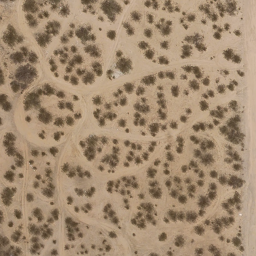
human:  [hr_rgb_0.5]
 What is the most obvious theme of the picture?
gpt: chaparral